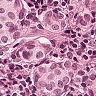
Metastatic tissue present: yes